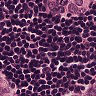
Metastatic tissue present: yes